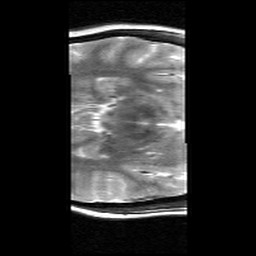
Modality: T2w
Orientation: axial
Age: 23
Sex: female
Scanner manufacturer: siemens
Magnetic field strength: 3 T
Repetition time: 9.44 s
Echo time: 0.064 s